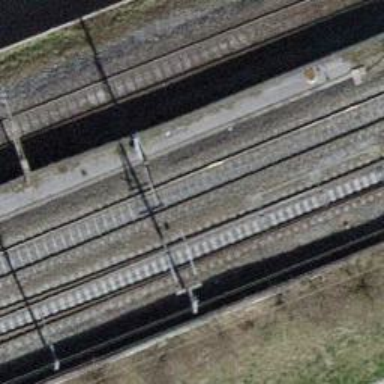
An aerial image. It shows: Railway switch.